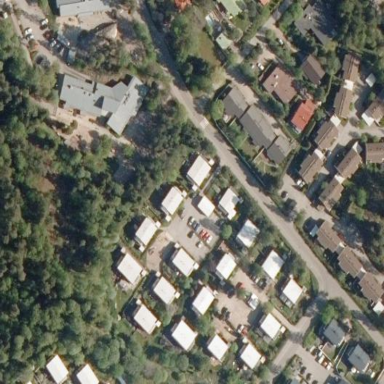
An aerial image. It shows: Kindergarten.